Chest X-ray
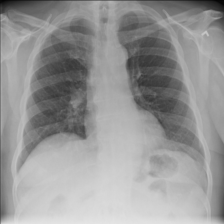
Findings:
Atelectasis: negative
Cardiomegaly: negative
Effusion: negative
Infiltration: negative
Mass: negative
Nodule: negative
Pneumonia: negative
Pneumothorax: negative
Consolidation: negative
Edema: negative
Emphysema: negative
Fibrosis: negative
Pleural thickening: negative
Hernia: negative